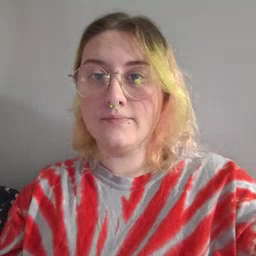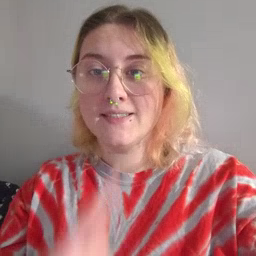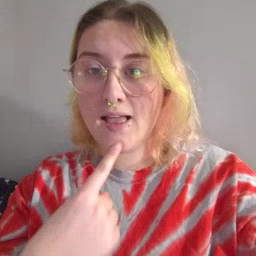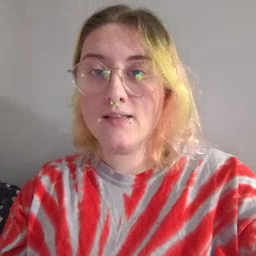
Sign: say